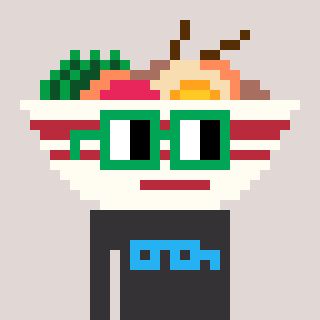
a pixel art character with square green glasses, a noodles-shaped head and a grayscale-colored body on a warm background